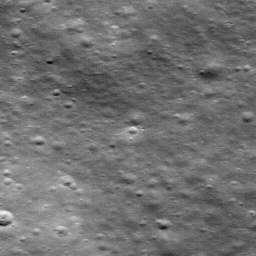
Host type: background_regolith
Lunar coordinates: latitude nan, longitude nan